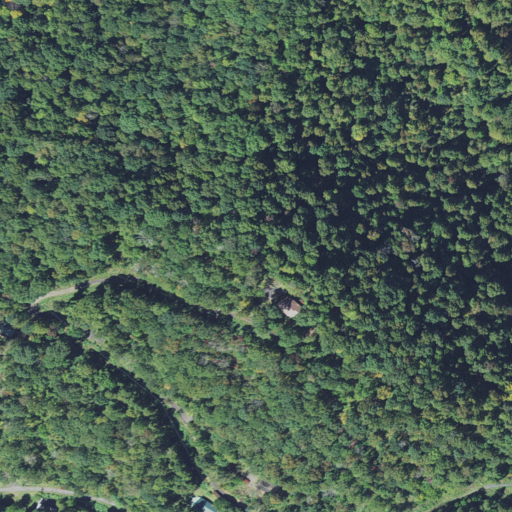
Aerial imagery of mountain in North Carolina named Blevins Knob containing deciduous forest, open development, and pasture